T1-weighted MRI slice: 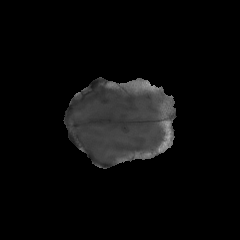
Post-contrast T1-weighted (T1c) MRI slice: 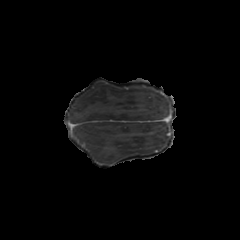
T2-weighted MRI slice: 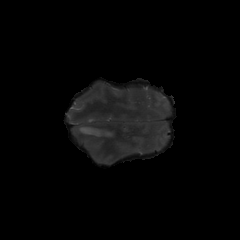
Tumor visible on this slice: yes